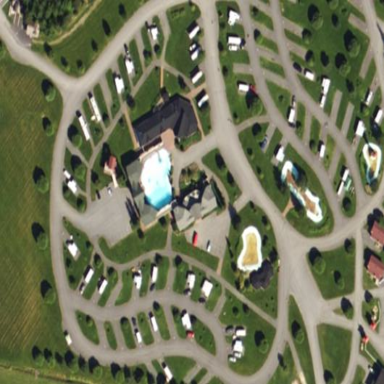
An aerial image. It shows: Campsite suitable for caravans.